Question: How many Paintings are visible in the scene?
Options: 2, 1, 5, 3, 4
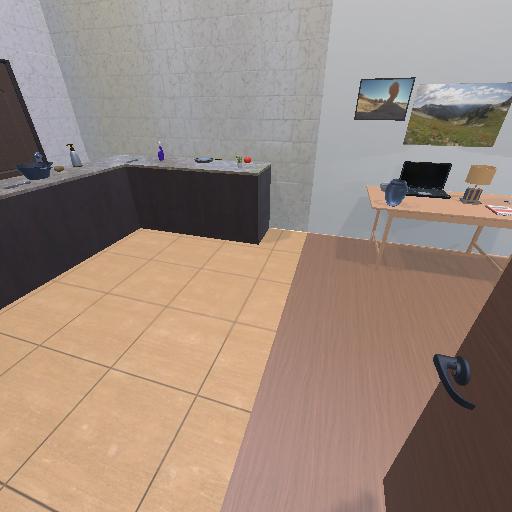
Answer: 2